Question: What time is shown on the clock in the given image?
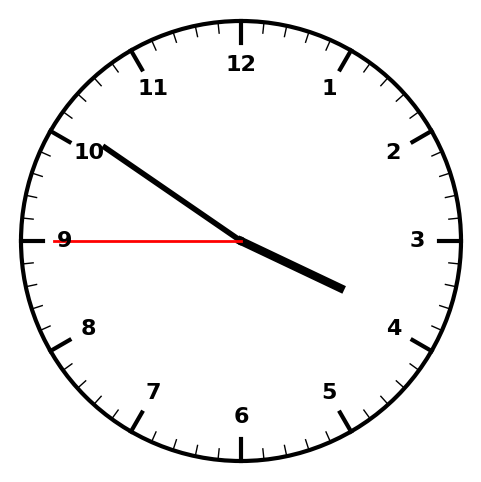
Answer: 03:50:45